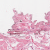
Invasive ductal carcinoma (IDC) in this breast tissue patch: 0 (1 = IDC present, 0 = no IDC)